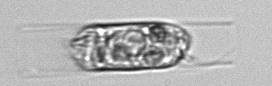
Label: Eutintinnus